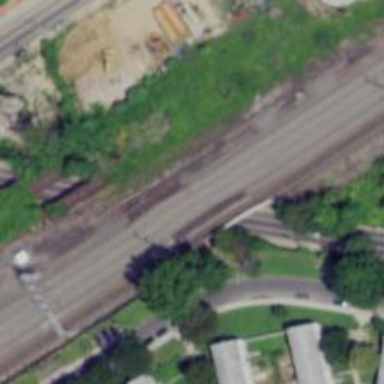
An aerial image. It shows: Railway track with contact line for electrification.